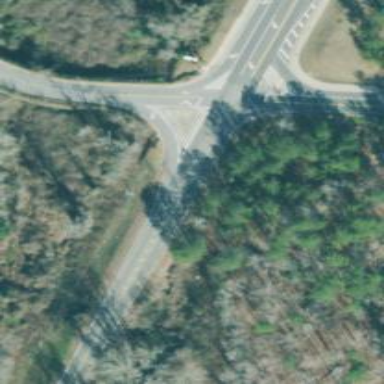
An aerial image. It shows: Service road.